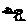
Label: bird